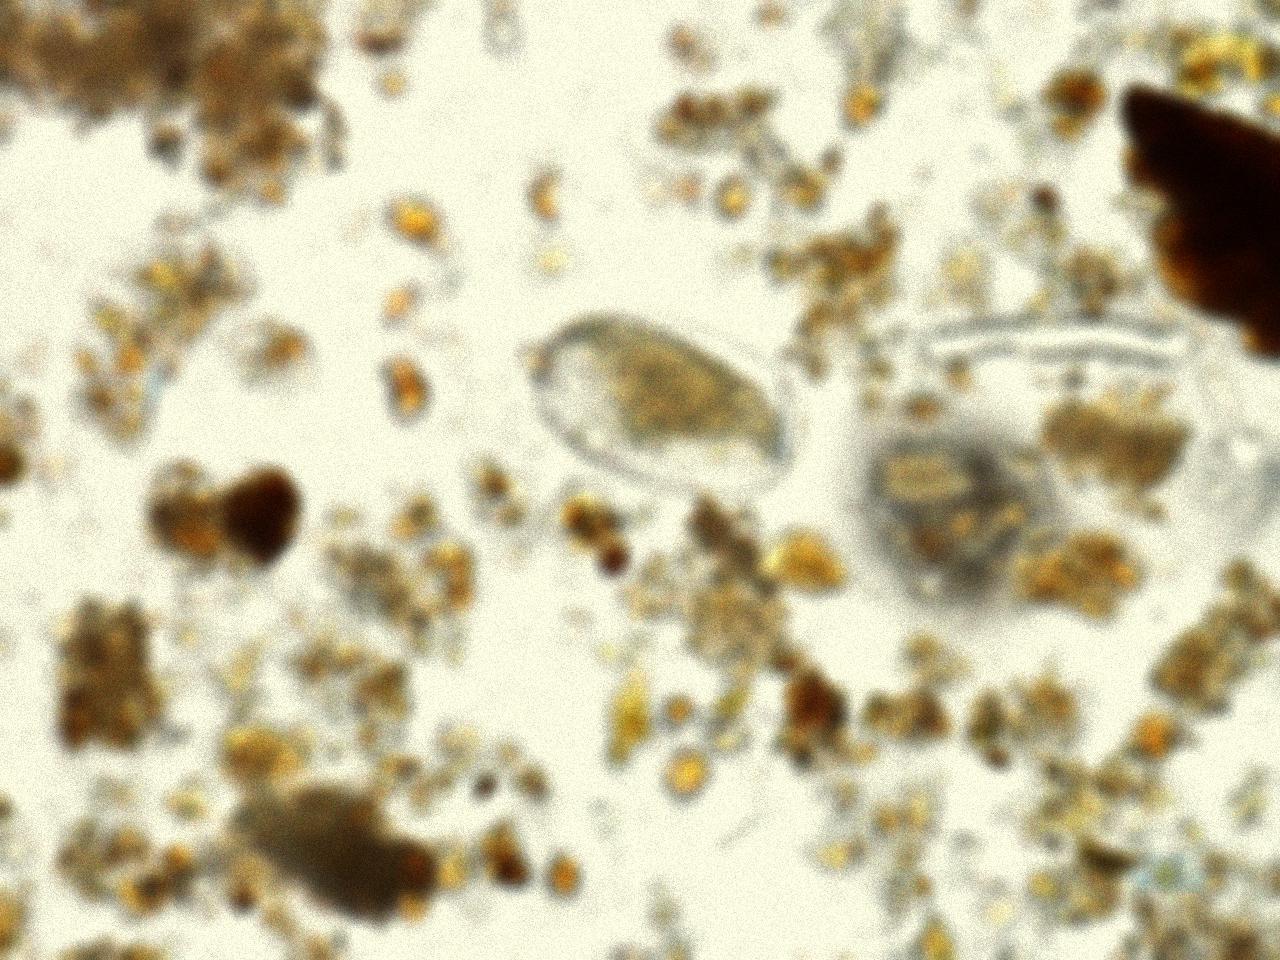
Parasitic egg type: Hookworm egg